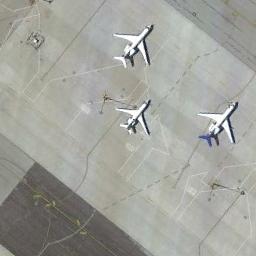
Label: airplane